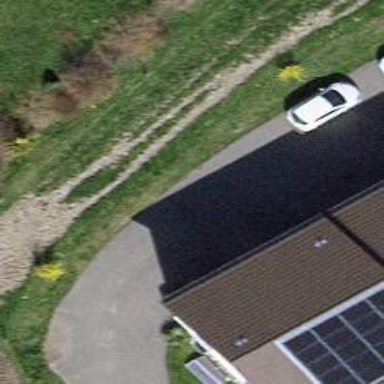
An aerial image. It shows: Driveway leading to service road.